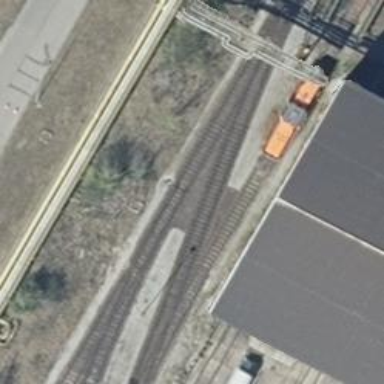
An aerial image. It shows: Railway switch.